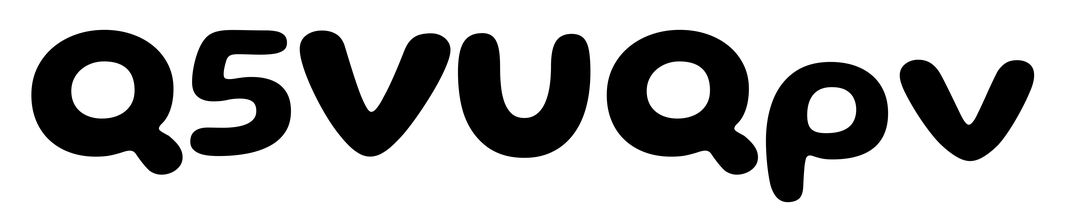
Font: Gluten_SemiBold